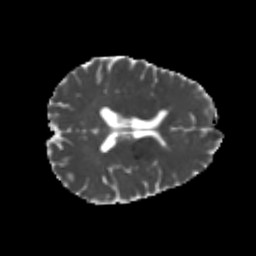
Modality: MD
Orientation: axial
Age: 24
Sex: male
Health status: healthy
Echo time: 0.074 s